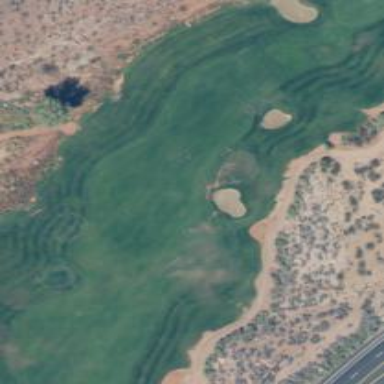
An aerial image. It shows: Grassy area designated as golf fairway.